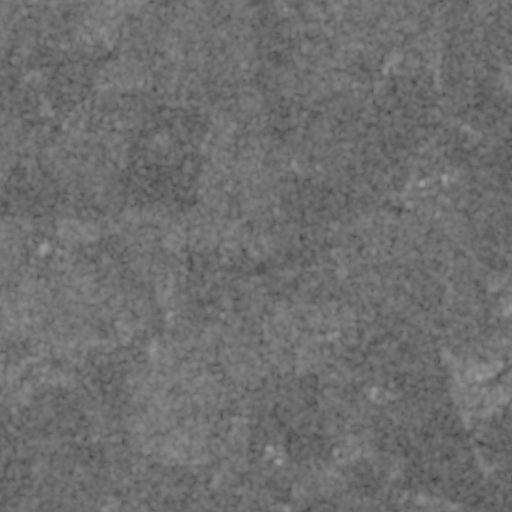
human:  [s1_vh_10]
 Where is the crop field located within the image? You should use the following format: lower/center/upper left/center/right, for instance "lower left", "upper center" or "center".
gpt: The crop field is located in the upper left of the image.
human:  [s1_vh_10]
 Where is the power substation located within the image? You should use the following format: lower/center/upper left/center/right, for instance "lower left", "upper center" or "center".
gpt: The power substation is located in the center right of the image.
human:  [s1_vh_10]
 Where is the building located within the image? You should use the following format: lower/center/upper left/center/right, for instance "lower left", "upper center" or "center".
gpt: There is no building in the image.

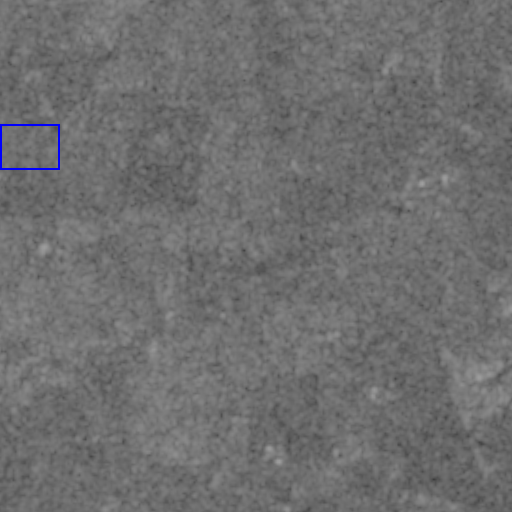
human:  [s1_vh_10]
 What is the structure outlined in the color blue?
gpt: The structure outlined in blue is a crop field.
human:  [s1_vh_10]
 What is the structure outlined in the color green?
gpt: There is no green outline.